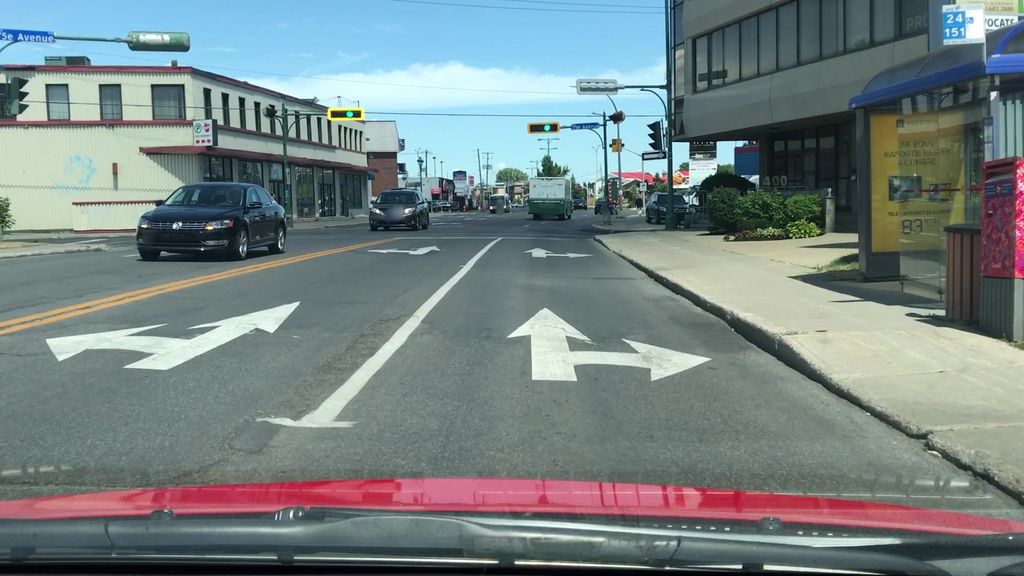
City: montreal